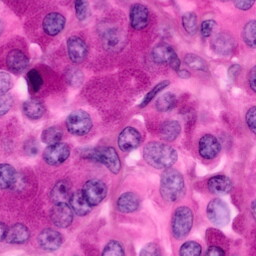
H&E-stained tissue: Pancreatic